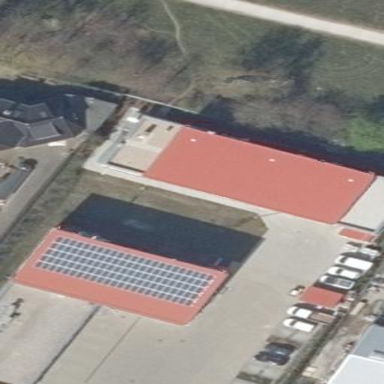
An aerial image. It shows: Commercial building.